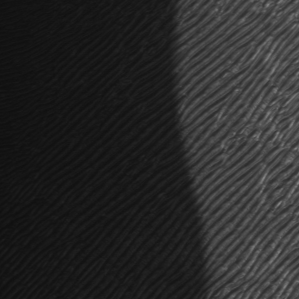
Label: frost